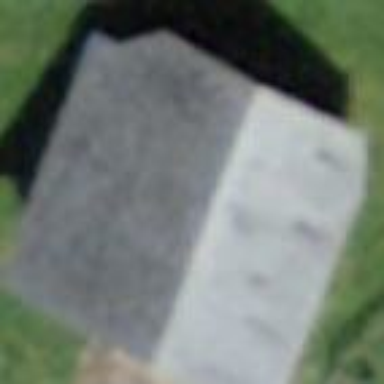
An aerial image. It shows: Barn.